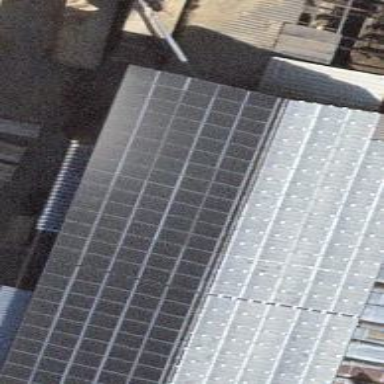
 consisting of solar photovoltaic panels."